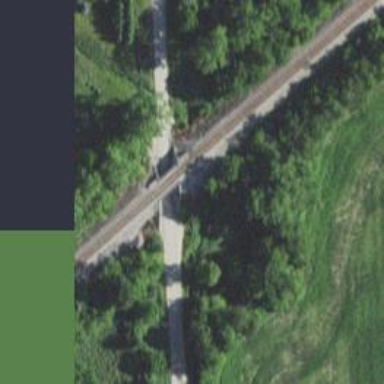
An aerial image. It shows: Trestle bridge over railway tracks.